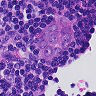
Metastatic tissue present: yes